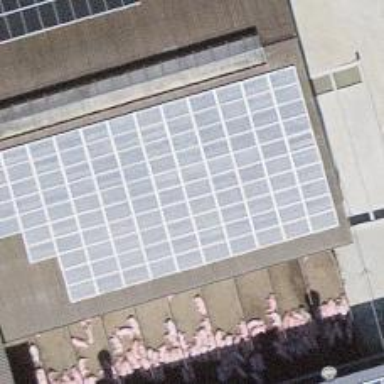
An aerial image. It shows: Solar power generator using photovoltaic panels.